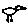
Label: bird